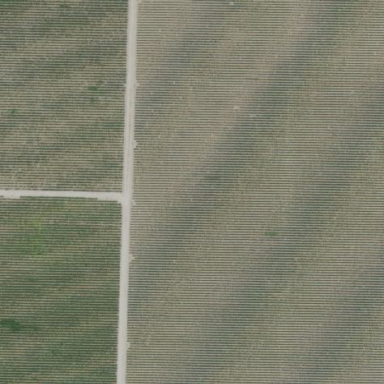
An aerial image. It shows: Olive tree orchard.